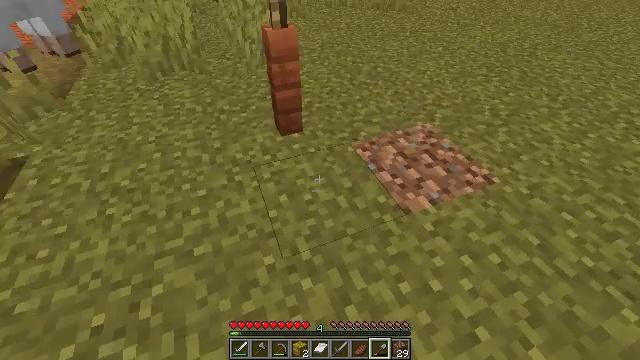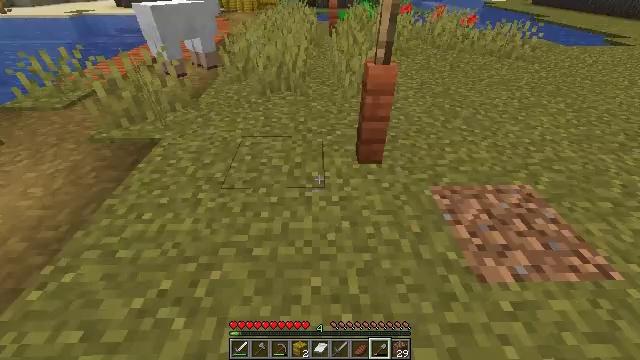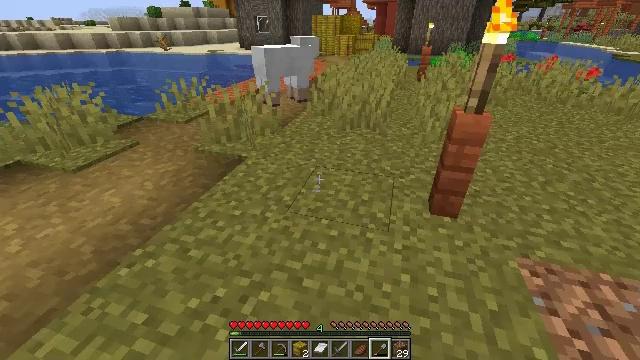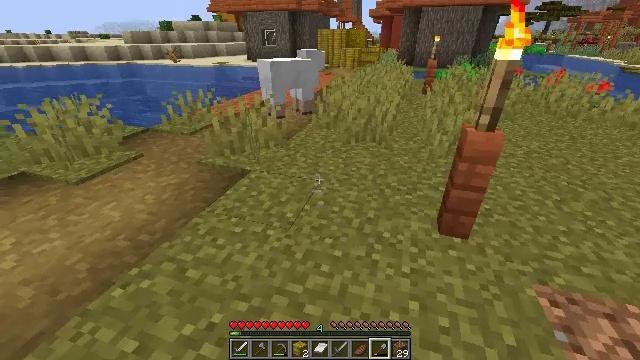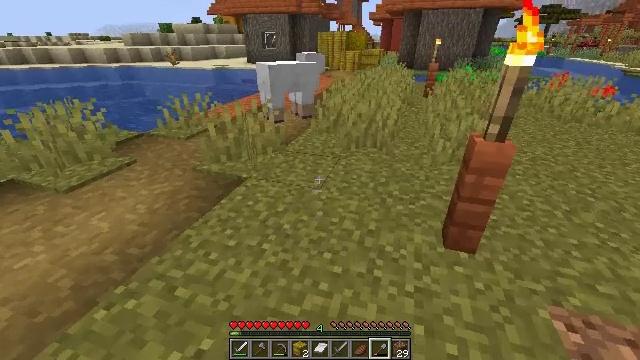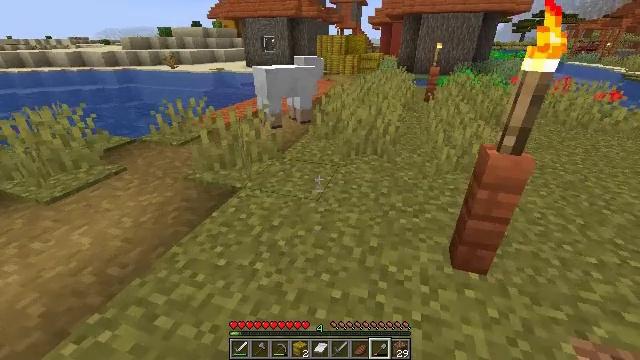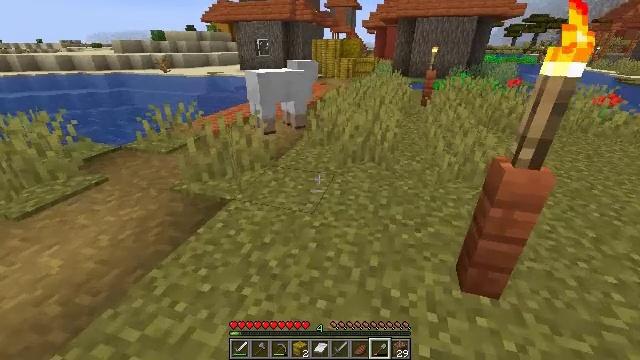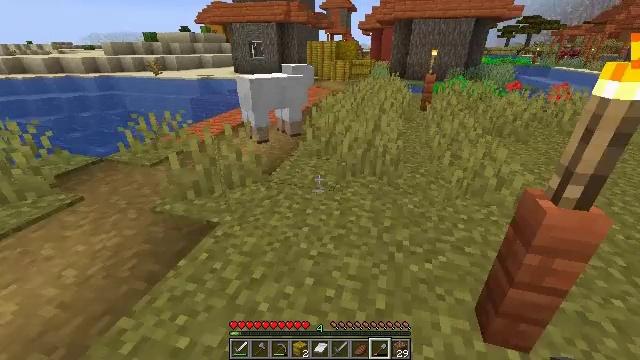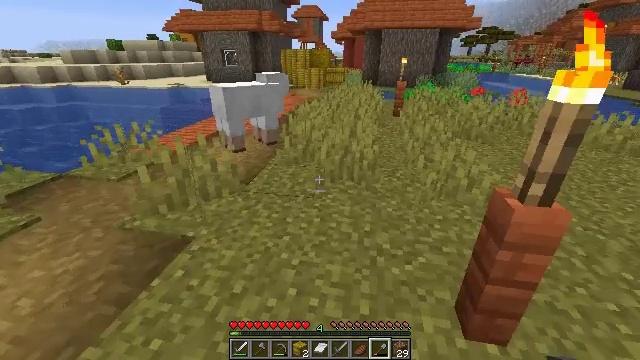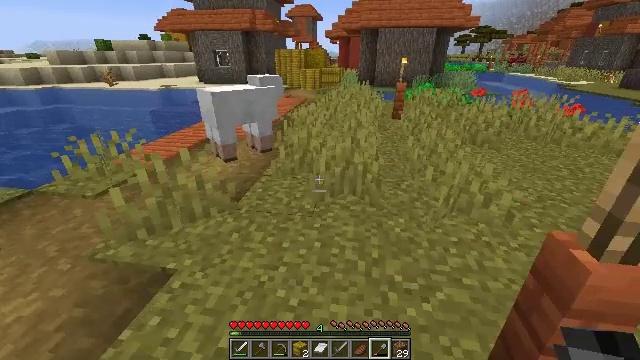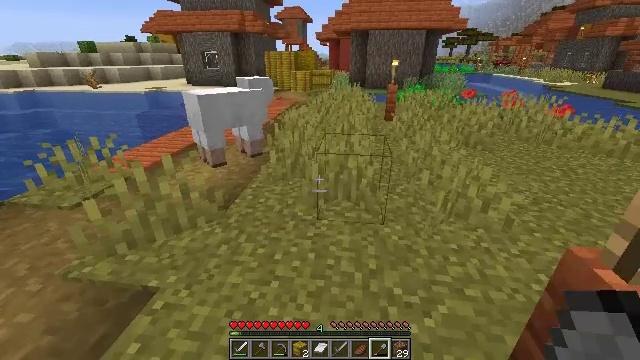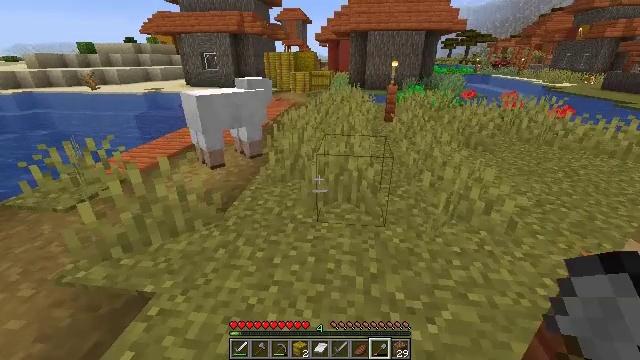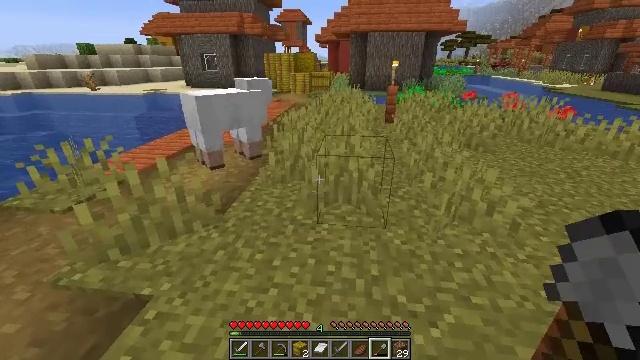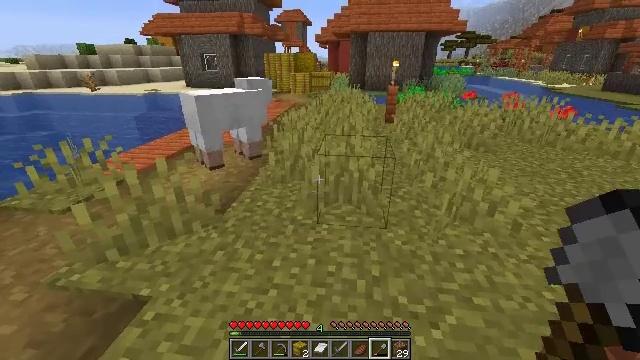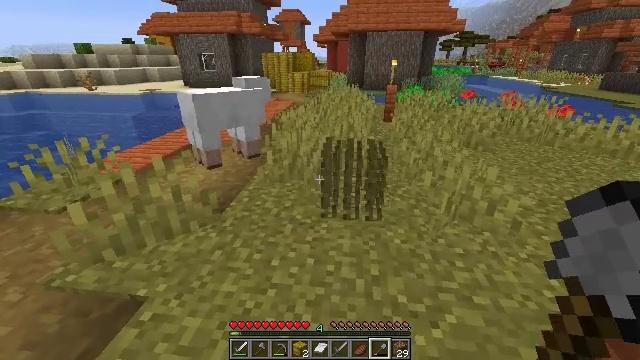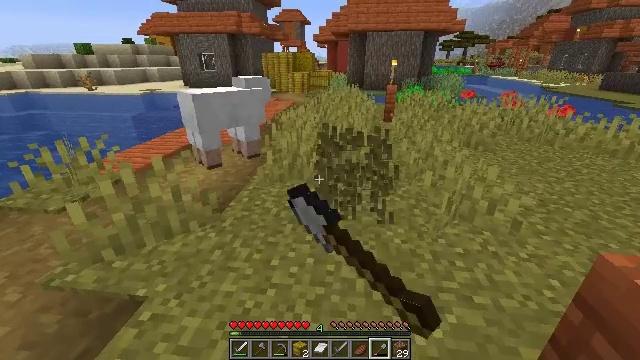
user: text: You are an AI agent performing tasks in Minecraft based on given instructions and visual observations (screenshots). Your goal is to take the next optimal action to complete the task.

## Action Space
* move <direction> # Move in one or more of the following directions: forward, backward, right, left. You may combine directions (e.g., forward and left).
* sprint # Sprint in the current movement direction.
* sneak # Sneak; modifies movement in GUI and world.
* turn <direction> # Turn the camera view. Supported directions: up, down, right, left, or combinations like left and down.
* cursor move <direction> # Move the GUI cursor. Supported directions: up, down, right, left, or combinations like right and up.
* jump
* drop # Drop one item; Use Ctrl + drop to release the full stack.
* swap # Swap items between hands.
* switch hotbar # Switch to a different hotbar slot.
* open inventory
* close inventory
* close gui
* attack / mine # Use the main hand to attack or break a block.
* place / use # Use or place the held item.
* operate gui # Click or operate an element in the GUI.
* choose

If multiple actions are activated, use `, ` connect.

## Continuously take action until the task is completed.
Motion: motion action
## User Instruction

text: Gather grass on the ground.
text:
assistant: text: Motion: turn left and up
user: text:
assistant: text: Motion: move forward, turn left and up
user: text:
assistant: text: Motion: move forward, turn left and up
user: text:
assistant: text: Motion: move forward
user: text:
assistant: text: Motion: move forward
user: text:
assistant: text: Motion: move forward, turn right
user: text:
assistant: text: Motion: move forward
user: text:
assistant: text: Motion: move forward, turn right and up
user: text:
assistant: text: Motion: move forward, turn right
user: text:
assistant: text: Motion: turn right
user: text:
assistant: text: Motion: no_op
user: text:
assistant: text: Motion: no_op
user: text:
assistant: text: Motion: no_op
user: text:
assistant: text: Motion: attack / mine
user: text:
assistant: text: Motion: attack / mine
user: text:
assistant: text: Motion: attack / mine
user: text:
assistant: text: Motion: attack / mine
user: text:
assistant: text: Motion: no_op
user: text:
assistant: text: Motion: turn right
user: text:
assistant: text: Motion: move forward, turn right
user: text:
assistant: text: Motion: move forward, turn right
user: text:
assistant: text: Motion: move forward, turn right
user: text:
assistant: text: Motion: move forward
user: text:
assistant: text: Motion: move forward
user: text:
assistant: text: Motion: move forward, attack / mine
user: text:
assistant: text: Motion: move forward, turn right and down, attack / mine
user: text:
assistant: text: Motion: move forward, turn right, attack / mine
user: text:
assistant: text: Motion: move forward, turn right and down, attack / mine
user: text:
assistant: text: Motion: move forward, attack / mine
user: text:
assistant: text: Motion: turn right and down